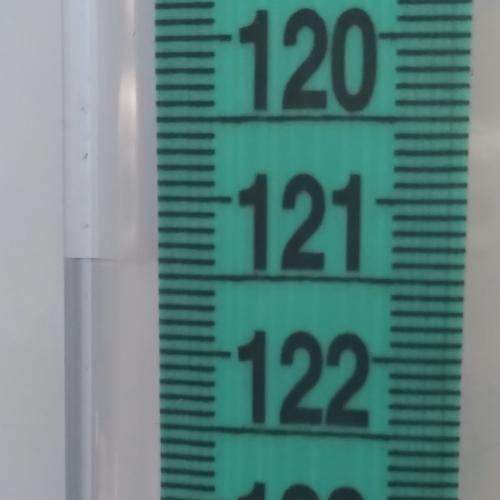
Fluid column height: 121.4 cm